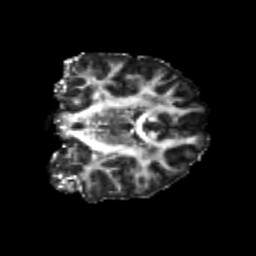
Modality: FA
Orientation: coronal
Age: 20
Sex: male
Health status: healthy
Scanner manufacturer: philips
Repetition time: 7.391 s
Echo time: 0.08599 s